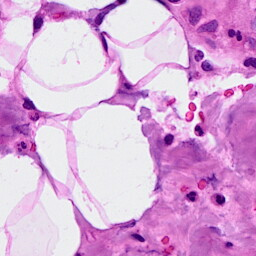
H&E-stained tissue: Breast